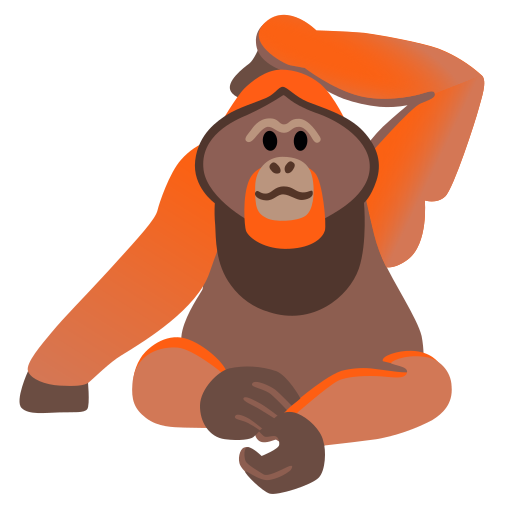
Emoji: 🦧